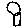
Label: tree